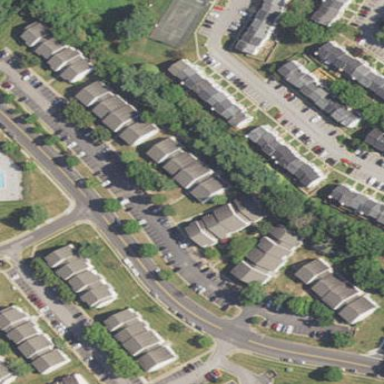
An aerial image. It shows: Sidewalk.